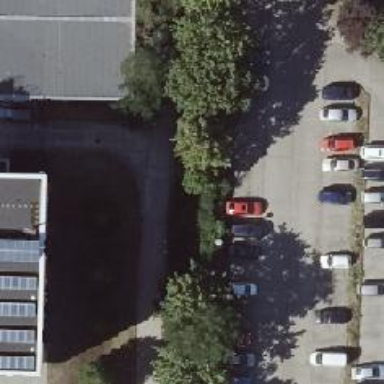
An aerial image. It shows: Concrete footway.